Field crop: maize
Growth stage: 2
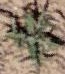
Species: atriplex